Question: I need SHA1 certificate fingerprint to get Google Map API key but when I enter
'''
keytool -list -v -keystore ~/.android/debug.keystore -alias androiddebugkey -storepass android -keypass android
'''
in terminal it shows that

the file already exists in '/usr/lib/jvm/jdk1.8.0_25/bin' even though terminal displays this kinda message.
What's wrong with it?
I use Ubuntu 14.04 64-bit.
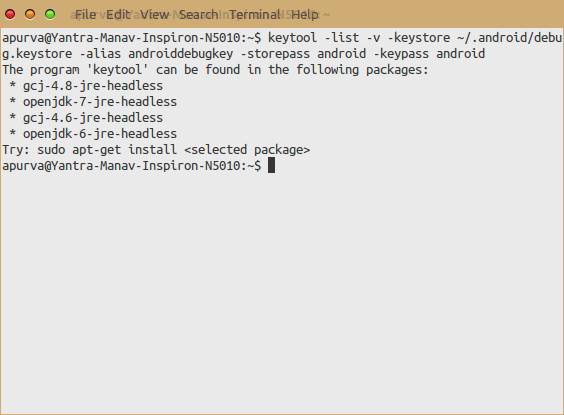
Answer: '/usr/lib/jvm/jdk1.8.0_25/bin' isn't on your '$PATH'.
Just use the full path to invoke it.
'/usr/lib/jvm/jdk1.8.0_25/bin/keytool -list -v -keystore ~/.android/debug.keystore -alias androiddebugkey -storepass android -keypass android'